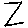
Label: zigzag